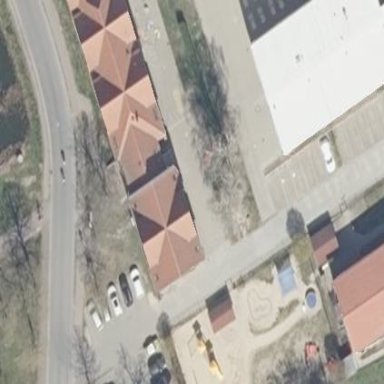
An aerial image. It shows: School building with gabled roof.